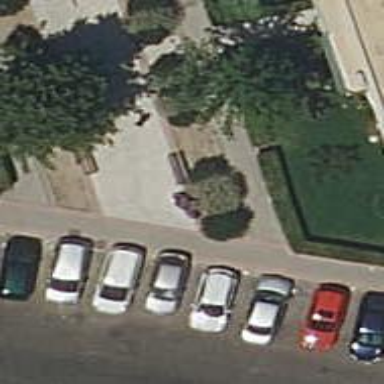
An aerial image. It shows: Sidewalk.